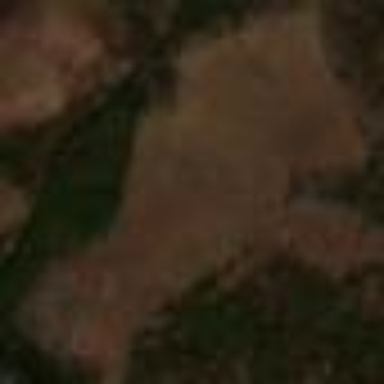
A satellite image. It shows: Logging area.